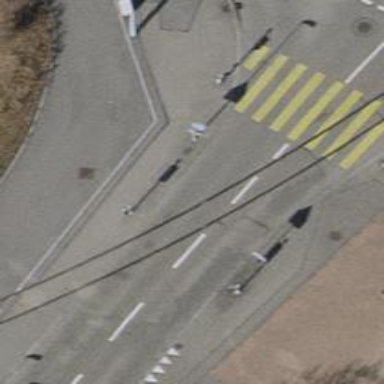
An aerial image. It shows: Railway level crossing.